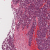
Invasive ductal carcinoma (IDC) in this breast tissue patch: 1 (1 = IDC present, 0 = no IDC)